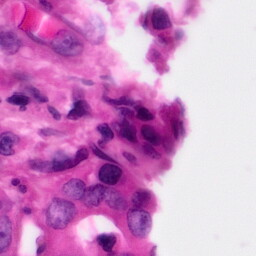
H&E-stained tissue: Pancreatic